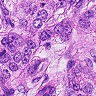
Metastatic tissue present: yes